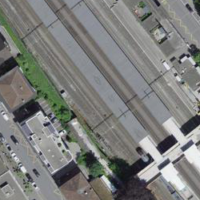
EUNIS habitat code: 57
Species observed at this site:
Corvus frugilegus
Corvus corone
Nicotiana tabacum
Coccothraustes coccothraustes
Ledra aurita